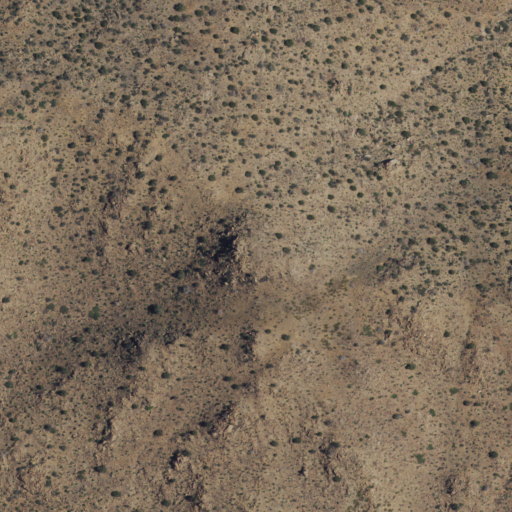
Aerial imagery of mountain in New Mexico named Antelope Hill containing only shrub